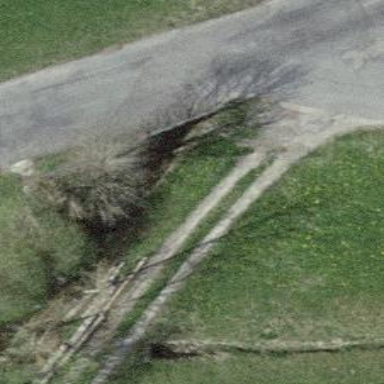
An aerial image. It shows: Culvert tunnel.